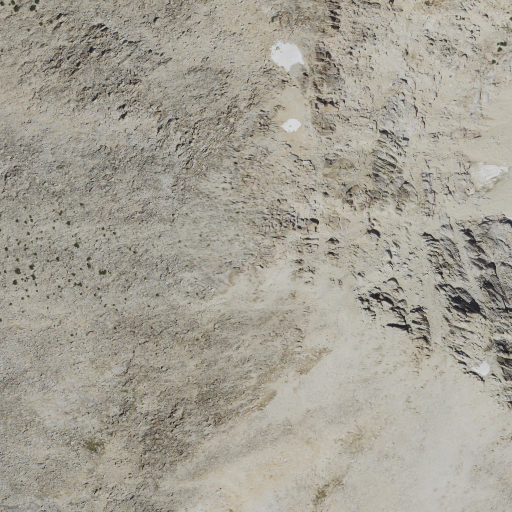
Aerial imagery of mountain in California named White Mountain containing barren land, shrub, grassland, snow, and evergreen forest